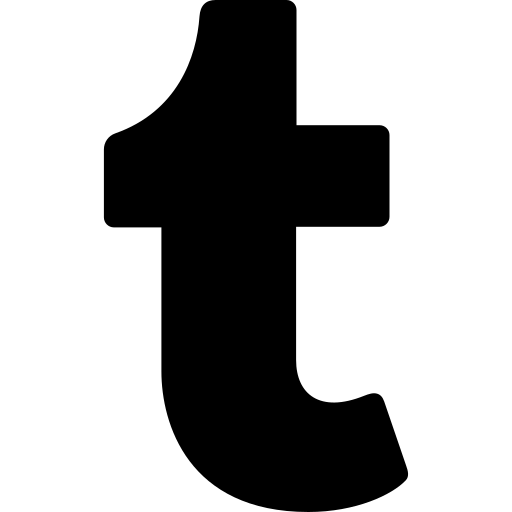
Tags: icon, FontAwesome, fa-icon, brand, tumblr